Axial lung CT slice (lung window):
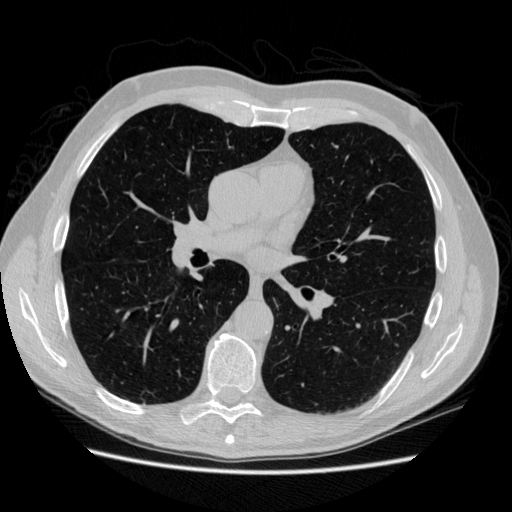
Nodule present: no